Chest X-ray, PA view. Patient: 45 years old, sex M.
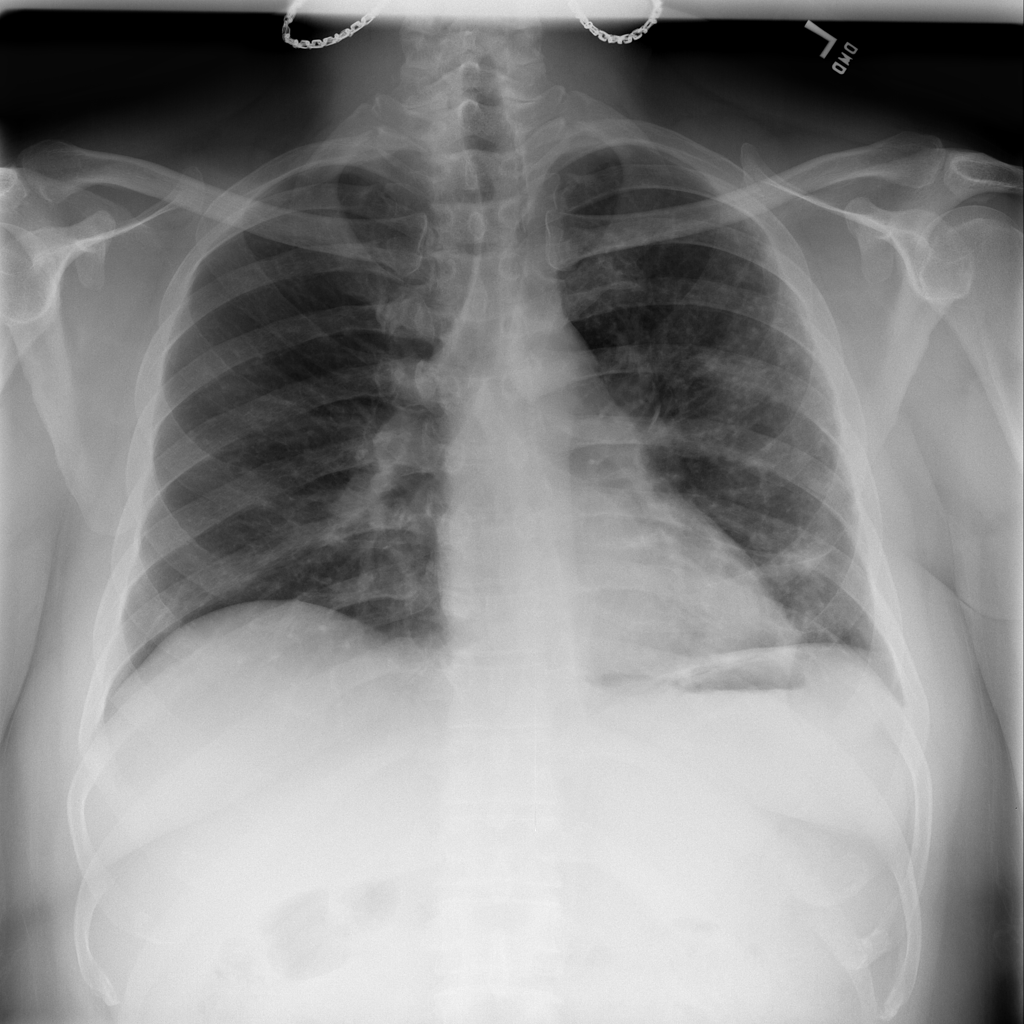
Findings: No Finding